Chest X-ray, PA view. Patient: 56 years old, sex F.
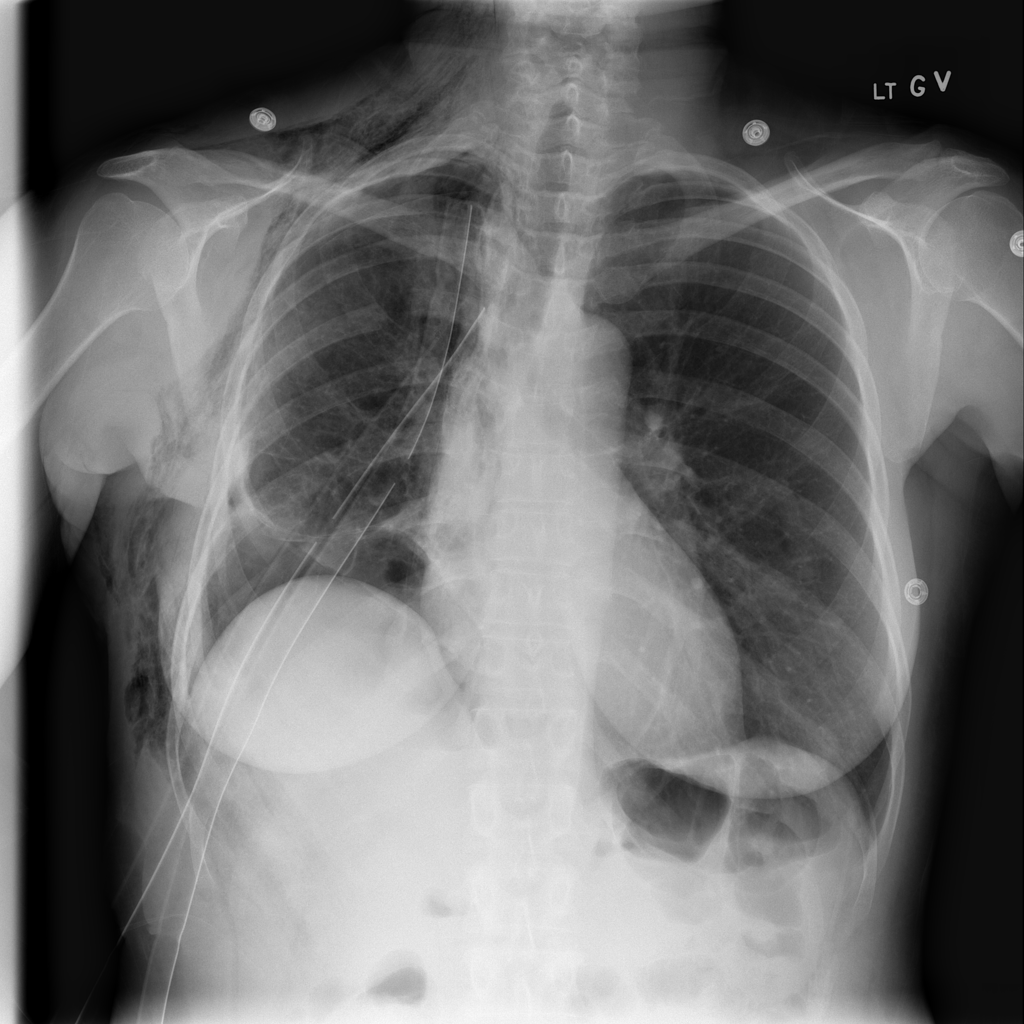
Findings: Pneumothorax